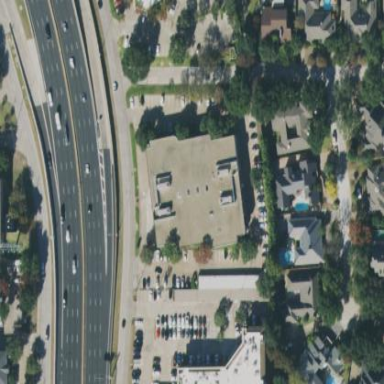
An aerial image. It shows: Commercial building.